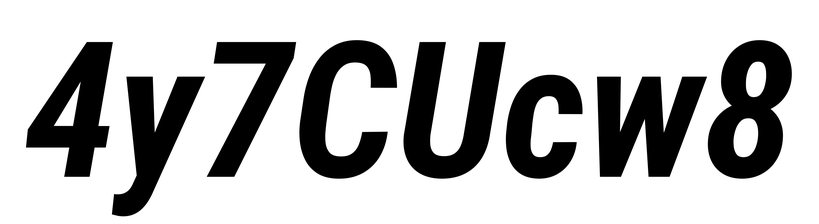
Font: Roboto-Italic_Condensed_Bold_Italic